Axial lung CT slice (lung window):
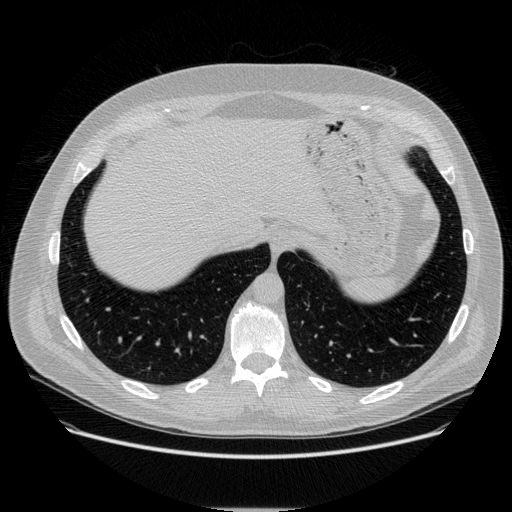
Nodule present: no